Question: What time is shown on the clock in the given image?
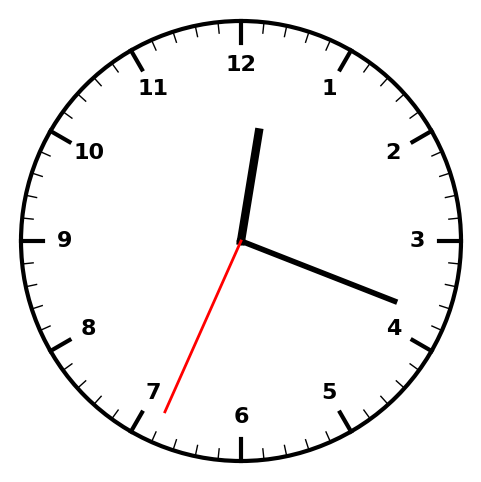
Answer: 12:18:34